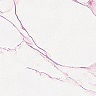
Metastatic tissue present: no